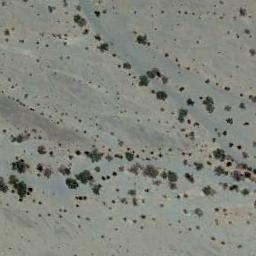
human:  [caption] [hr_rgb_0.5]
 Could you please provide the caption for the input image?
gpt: There is a path and scattered trees in the jungle .

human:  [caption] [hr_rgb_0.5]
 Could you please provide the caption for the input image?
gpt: Some green chaparrals of different sizes grow in the desert and the dry river channels beside .

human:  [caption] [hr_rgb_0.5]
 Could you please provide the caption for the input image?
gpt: The chaparral is in the bare land .

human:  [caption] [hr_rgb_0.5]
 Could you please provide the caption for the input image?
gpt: Chaparral is sparsely distributed  in strips on the sand .

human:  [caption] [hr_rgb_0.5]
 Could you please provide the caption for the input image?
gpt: The chaparral is scattered and sparse .